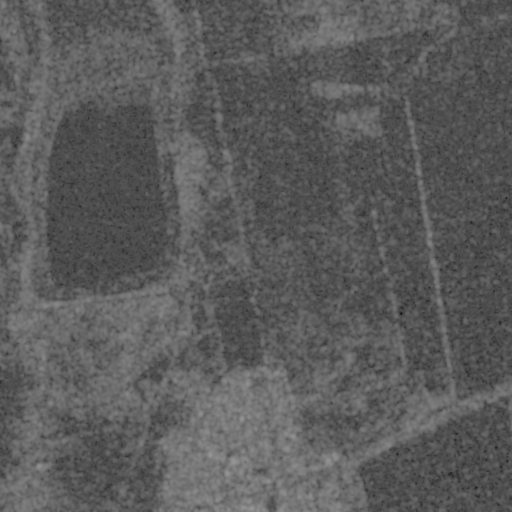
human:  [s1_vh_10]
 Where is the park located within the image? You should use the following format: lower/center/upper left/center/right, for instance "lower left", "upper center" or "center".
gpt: The park is located in the lower right of the image.
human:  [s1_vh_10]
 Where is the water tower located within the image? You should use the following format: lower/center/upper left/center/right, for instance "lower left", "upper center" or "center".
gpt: The water tower is located in the lower center of the image.
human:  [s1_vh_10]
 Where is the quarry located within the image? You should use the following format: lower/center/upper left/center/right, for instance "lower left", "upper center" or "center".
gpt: There is no quarry in the image.

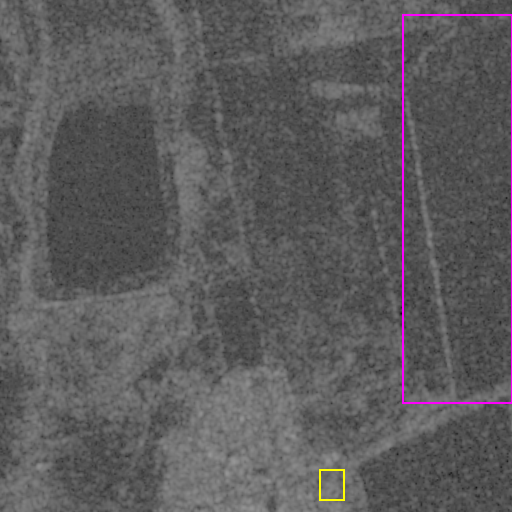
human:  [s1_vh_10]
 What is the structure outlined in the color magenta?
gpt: The structure outlined in magenta is a crop field.
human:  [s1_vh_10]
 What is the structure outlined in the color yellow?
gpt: The structure outlined in yellow is a park.
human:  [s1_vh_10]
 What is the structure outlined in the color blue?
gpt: There is no blue outline.